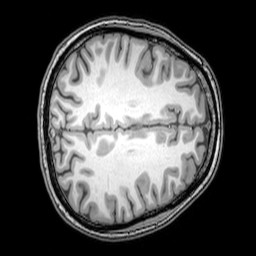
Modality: T1w
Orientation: axial
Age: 24
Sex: female
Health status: healthy
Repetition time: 0.081 s
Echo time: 0.037 s